Aerial crown-view tile of a tropical tree (Barro Colorado Island, Panama), acquired 20240611:
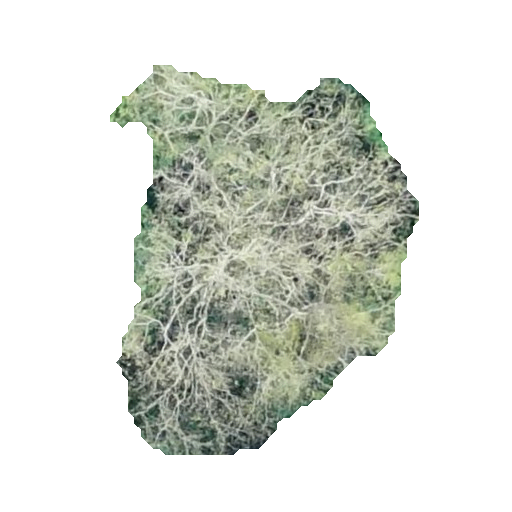
Species: Luehea seemannii
GBIF accepted scientific name: Luehea seemannii
Crown area: 134.398 m²